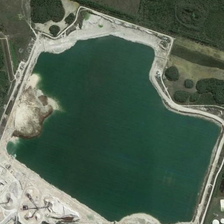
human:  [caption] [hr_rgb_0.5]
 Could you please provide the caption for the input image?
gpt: some green trees and barelands are around an irregular green pond .

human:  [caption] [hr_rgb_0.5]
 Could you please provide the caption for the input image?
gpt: some green trees and barelands are around an irregular green pond .

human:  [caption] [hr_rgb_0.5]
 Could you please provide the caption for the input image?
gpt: around the big pond is a white circle .

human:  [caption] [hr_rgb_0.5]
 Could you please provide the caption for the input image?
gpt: the red pool is surrounded by large rocks .

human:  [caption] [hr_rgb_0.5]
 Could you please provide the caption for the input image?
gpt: the red pool is surrounded by large rocks .